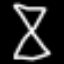
Label: hourglass